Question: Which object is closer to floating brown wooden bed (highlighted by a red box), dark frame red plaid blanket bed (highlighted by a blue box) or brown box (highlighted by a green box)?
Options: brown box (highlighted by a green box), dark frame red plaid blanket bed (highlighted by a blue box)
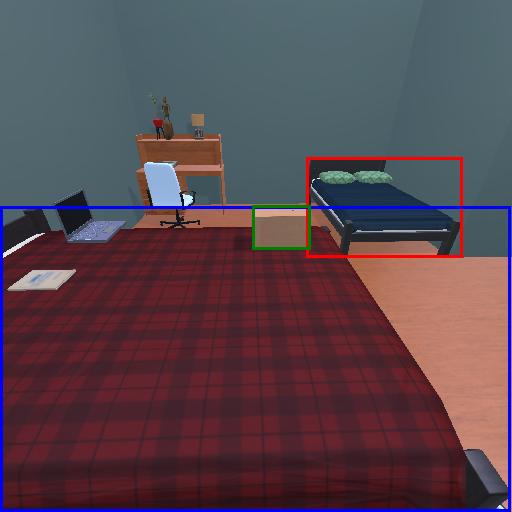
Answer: brown box (highlighted by a green box)